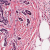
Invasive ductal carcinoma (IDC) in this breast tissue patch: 1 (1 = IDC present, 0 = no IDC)